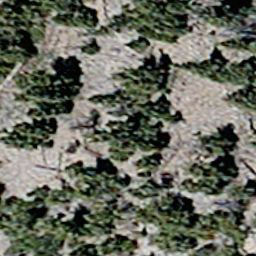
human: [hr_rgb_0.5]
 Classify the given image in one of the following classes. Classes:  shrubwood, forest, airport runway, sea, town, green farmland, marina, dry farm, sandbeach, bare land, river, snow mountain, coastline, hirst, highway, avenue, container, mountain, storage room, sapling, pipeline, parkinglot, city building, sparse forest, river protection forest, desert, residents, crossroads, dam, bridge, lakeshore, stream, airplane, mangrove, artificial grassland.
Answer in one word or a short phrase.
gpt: sparse forest